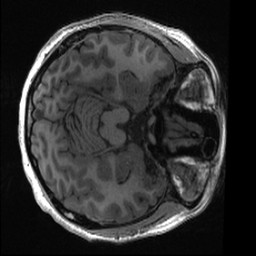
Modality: T1w
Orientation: axial
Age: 25
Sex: female